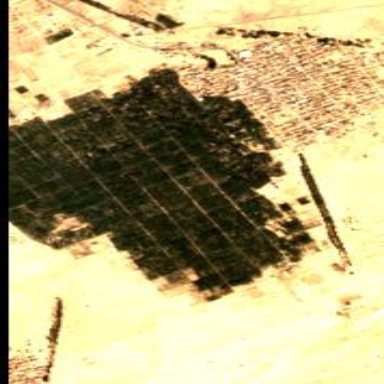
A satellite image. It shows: Beautiful orchard with date palms trees.